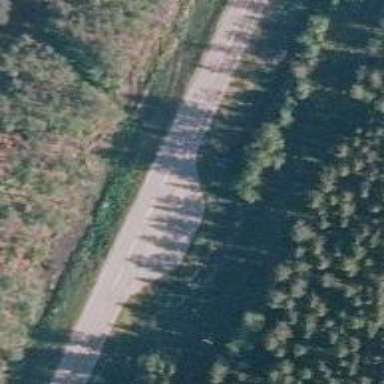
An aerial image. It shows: Rest area on the road.